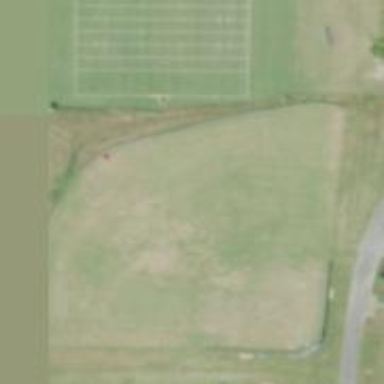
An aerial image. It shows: Recreation ground.